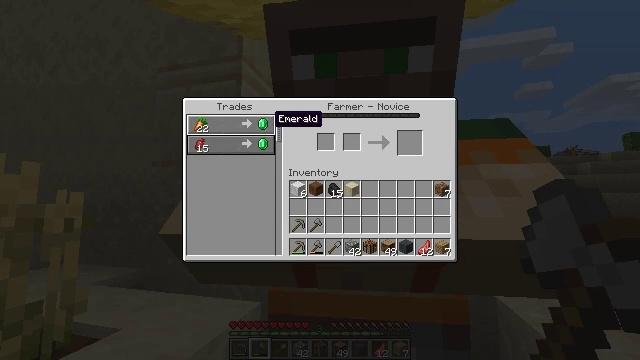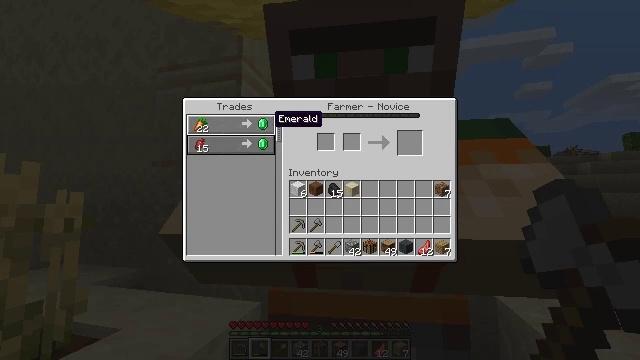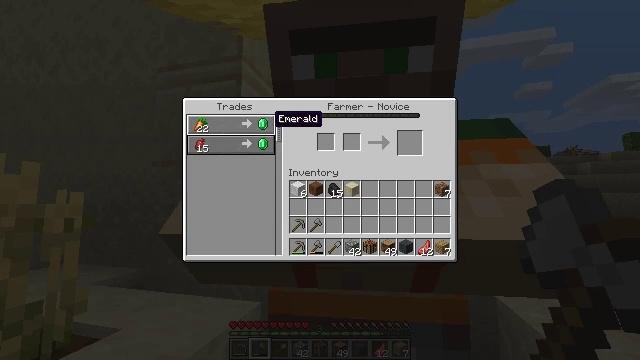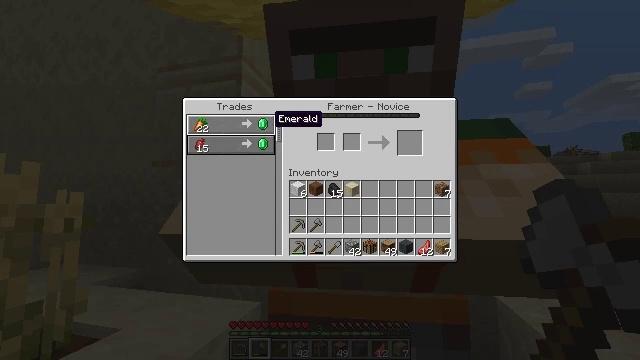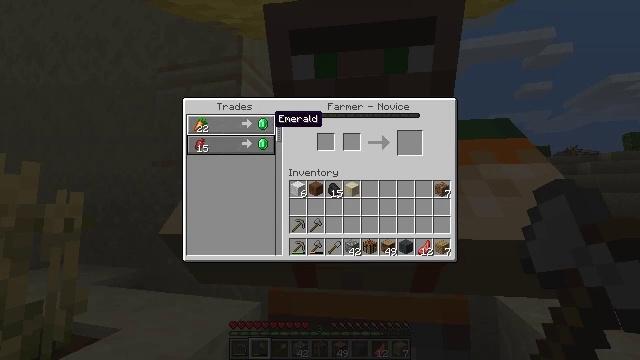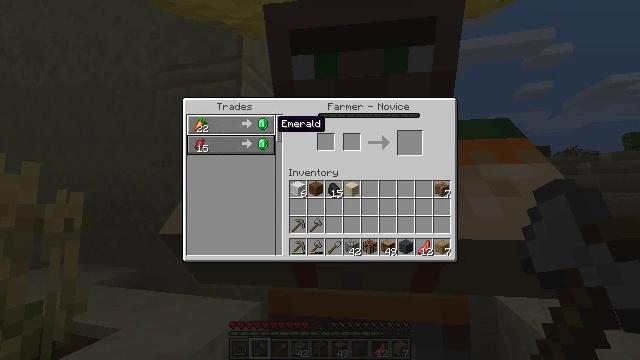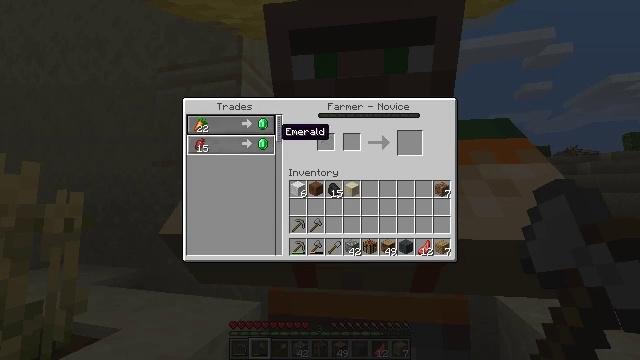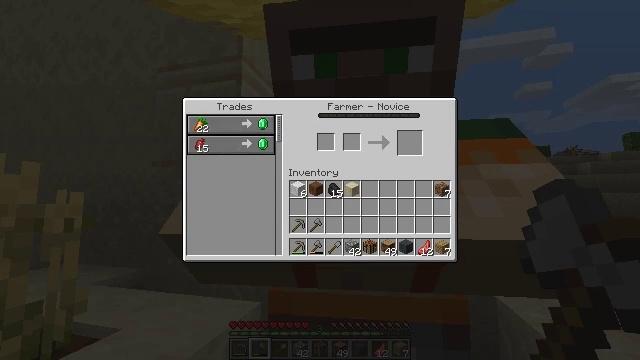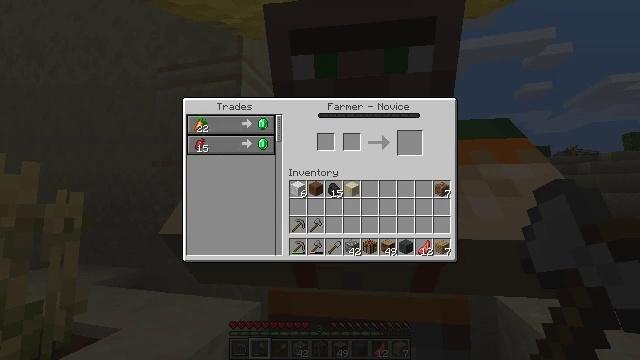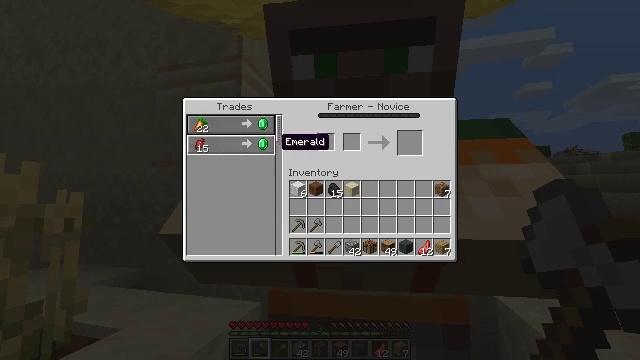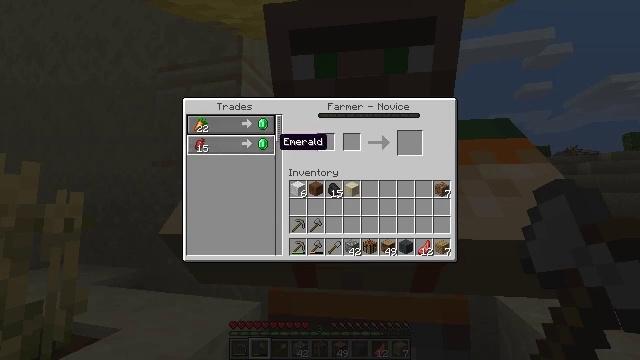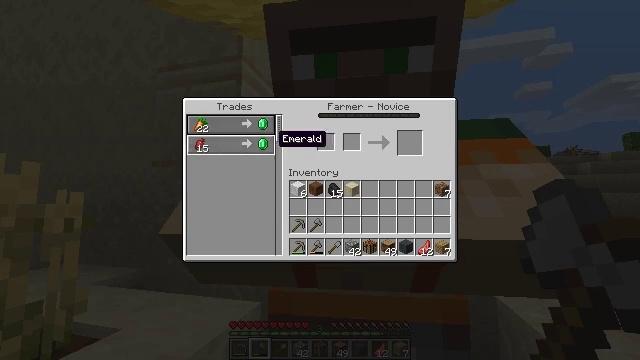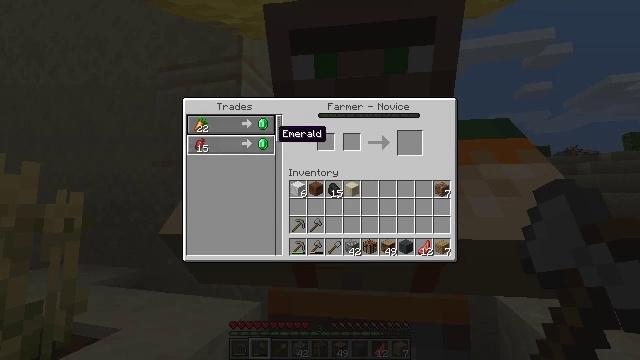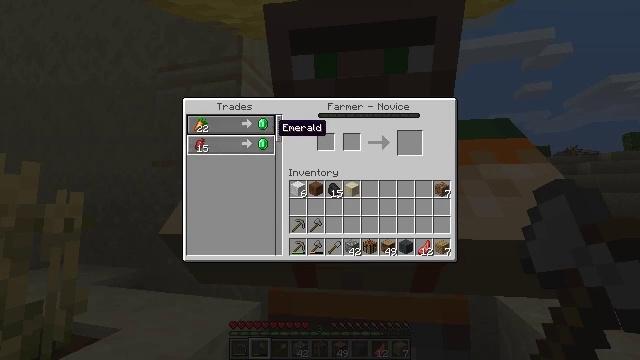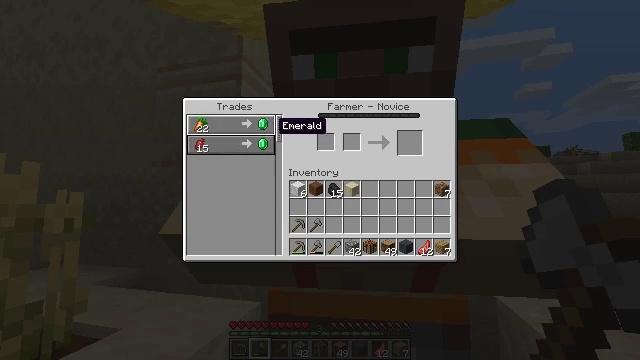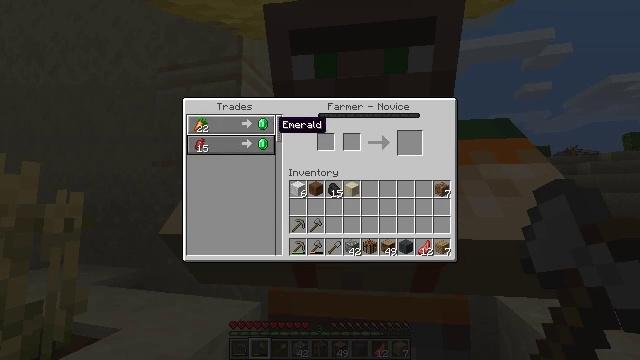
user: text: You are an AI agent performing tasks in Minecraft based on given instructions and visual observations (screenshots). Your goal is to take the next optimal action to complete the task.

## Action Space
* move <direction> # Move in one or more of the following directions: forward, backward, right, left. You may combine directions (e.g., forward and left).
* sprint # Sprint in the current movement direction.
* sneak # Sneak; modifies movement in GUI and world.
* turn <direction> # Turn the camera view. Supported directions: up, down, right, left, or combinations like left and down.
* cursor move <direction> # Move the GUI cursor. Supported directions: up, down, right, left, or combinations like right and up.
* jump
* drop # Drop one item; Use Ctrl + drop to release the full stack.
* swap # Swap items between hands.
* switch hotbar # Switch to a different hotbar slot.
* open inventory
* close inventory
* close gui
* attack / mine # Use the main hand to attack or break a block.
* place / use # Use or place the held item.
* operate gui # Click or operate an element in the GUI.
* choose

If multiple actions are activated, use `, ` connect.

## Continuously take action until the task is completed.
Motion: motion action
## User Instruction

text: Combat the rabbit.
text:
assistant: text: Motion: no_op
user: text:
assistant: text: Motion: no_op
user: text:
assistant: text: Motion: no_op
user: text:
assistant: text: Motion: no_op
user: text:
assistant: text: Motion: no_op
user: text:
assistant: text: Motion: cursor move down
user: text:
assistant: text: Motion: no_op
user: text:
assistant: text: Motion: no_op
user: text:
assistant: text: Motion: no_op
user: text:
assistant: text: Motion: no_op
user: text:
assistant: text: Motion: no_op
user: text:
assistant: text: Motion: no_op
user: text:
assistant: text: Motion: no_op
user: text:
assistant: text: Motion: no_op
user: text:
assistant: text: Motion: no_op
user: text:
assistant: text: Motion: no_op
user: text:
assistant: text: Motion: no_op
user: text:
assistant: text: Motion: no_op
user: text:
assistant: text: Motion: no_op
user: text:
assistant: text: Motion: no_op
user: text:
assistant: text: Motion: no_op
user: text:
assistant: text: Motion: no_op
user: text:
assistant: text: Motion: no_op
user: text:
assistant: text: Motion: no_op
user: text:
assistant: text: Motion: no_op
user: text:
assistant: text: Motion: no_op
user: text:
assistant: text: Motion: no_op
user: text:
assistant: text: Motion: cursor move down
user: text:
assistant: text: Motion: cursor move down
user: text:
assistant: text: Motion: no_op